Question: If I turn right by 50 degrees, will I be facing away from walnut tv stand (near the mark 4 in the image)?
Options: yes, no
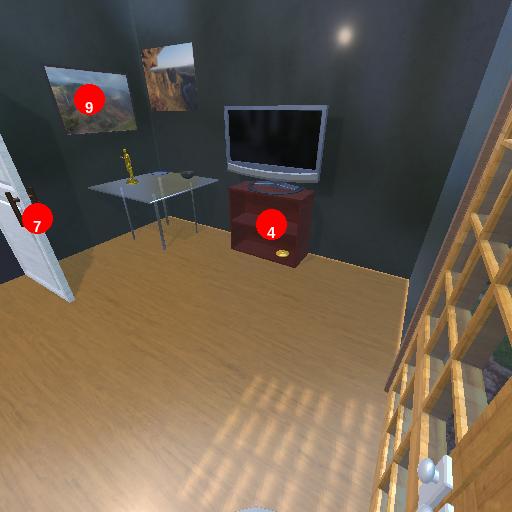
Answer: yes